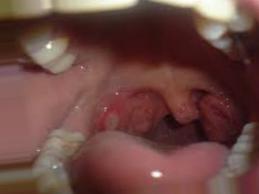
Condition: Mouth Ulcer